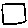
Label: square